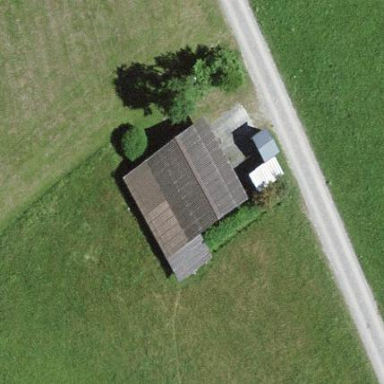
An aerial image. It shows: Shed.